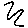
Label: zigzag